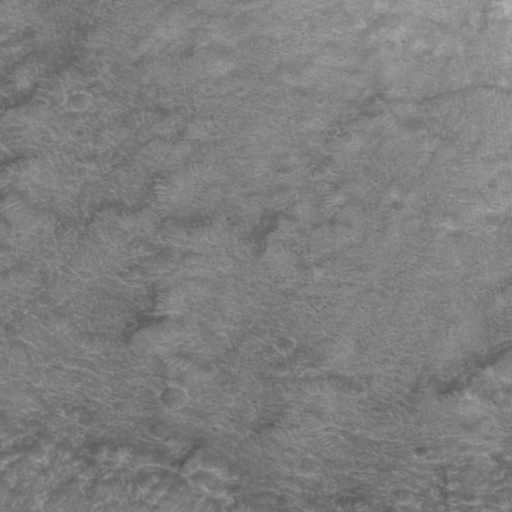
Classes present: Background